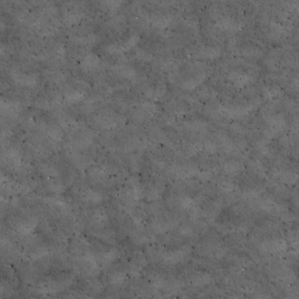
Label: non_frost